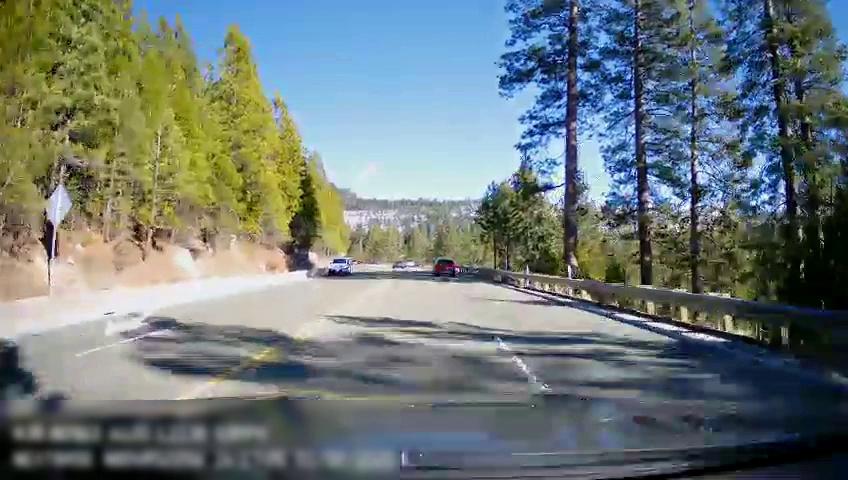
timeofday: Day
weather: Sunny
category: Drivable Space
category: Vehicles | SUV
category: Vehicles | Van
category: Vehicles | Car
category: Vehicles | SUV
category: Lanes | Opposite Lane
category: Lanes | Opposite Lane
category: Lanes | Current Lane
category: Lanes | Current Lane